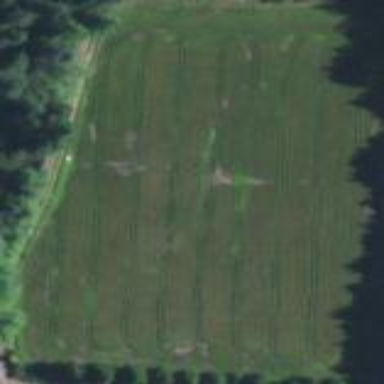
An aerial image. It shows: Farmland with cranberries as the main crop.